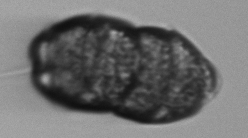
Label: Margalefidinium